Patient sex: M
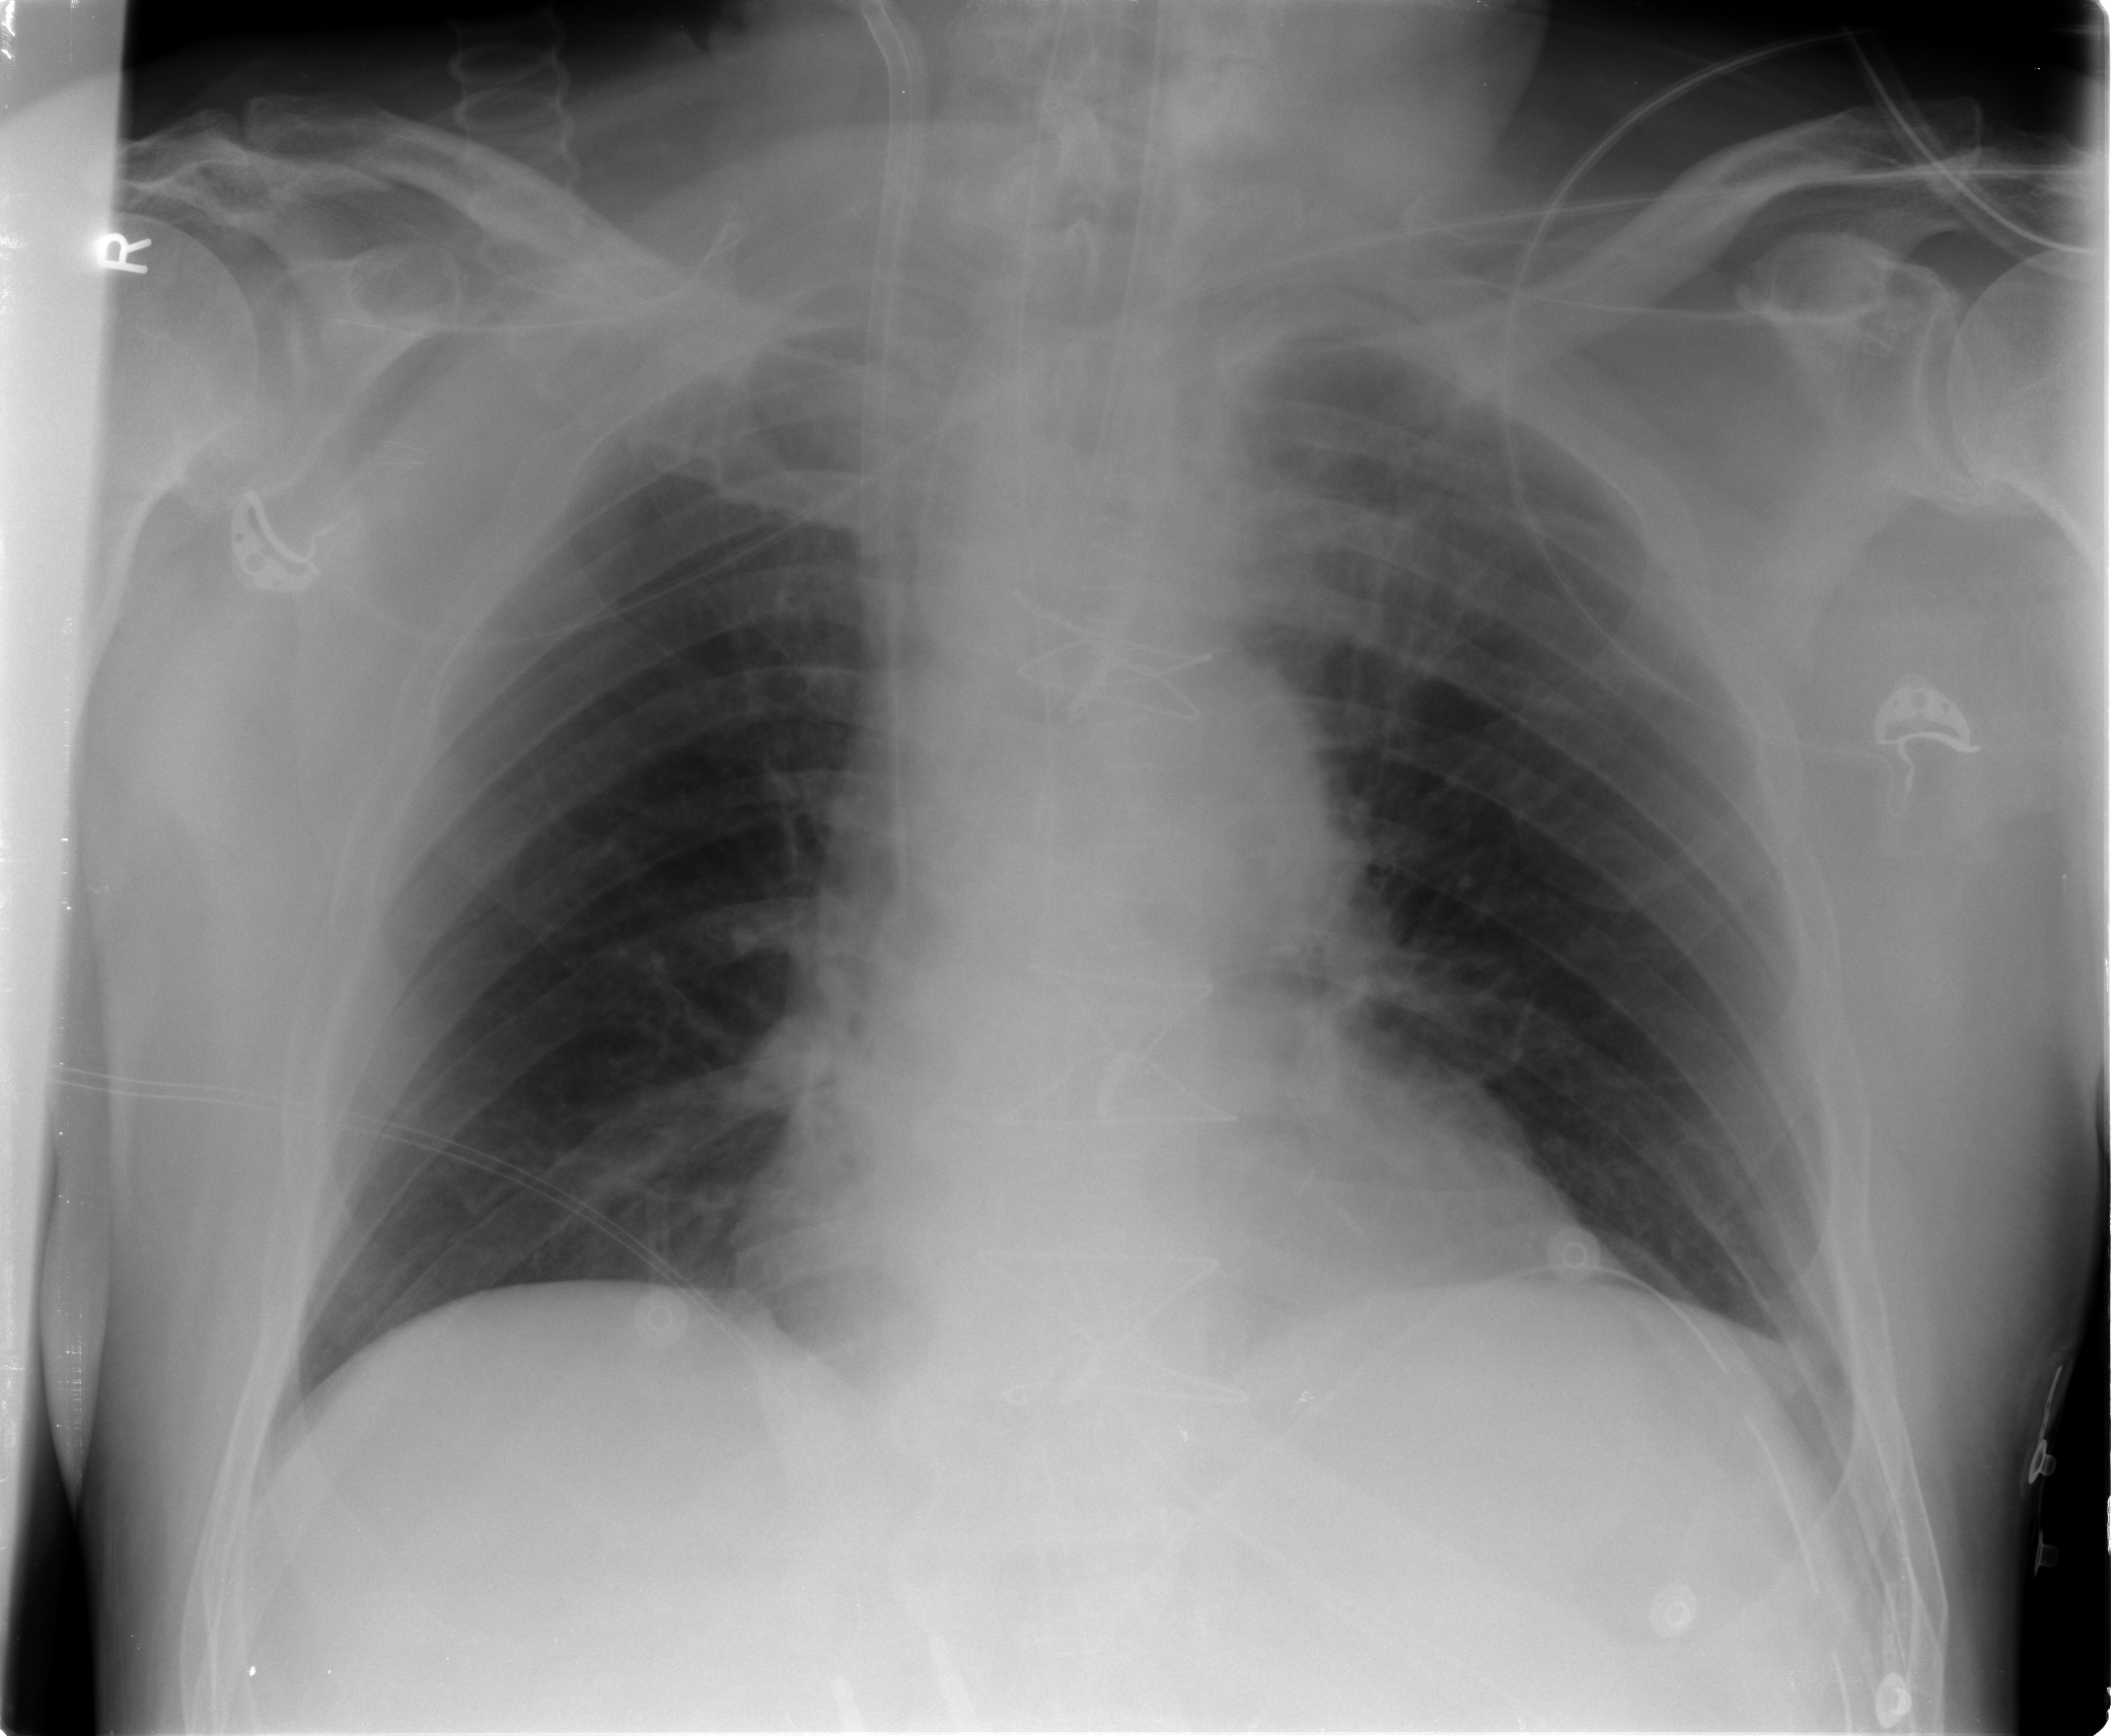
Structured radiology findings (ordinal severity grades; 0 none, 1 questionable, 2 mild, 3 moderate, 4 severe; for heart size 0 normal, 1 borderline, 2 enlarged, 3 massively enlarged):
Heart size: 0
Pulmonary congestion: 0
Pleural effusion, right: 0
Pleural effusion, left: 2
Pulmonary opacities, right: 0
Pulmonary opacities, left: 0
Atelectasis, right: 0
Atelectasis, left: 2